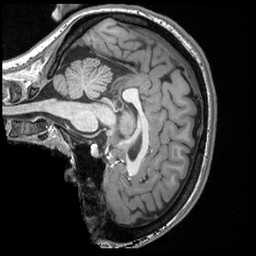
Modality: T1w
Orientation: sagittal